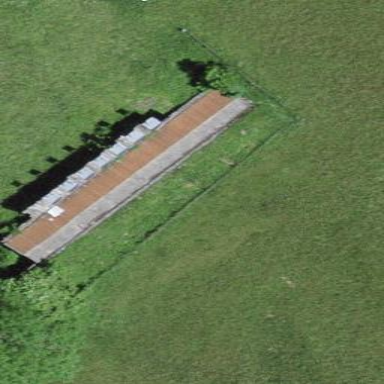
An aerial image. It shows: Retaining wall.